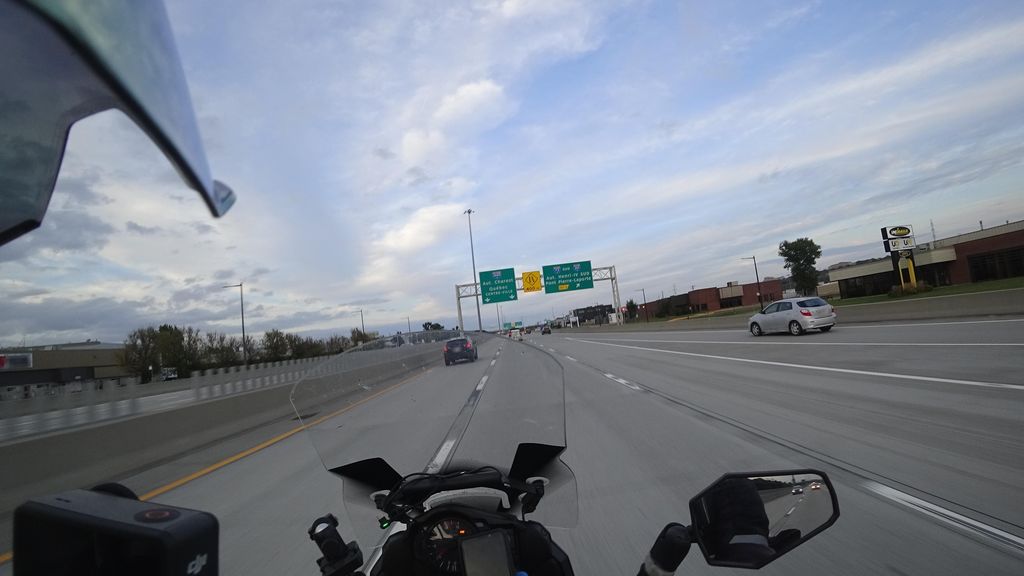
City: quebec_city